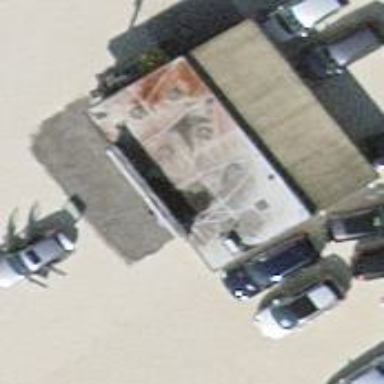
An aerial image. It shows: Shop that sells cars.